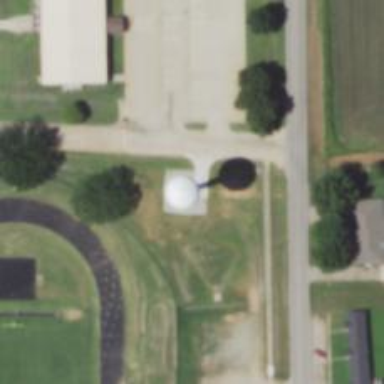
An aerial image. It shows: Water tower that is man-made.